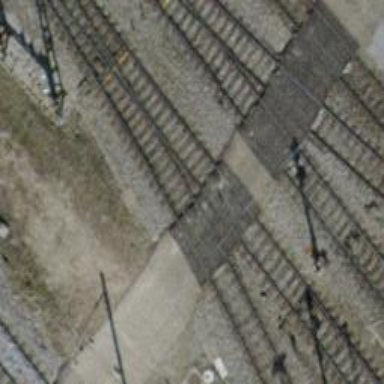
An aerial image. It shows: Railway level crossing.